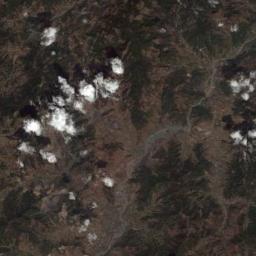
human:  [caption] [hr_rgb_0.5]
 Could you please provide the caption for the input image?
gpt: A thin cloud floated over the neat farmland .

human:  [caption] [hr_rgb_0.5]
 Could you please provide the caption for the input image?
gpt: The cumulus clouds are located above the land covered by some vegetation while some ups and downs are on the land .

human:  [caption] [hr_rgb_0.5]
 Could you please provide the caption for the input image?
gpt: The white cloud is above the mountain .

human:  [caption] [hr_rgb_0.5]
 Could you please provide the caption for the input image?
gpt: Sparse white clouds on the ground where green and yellowish brown intersect .

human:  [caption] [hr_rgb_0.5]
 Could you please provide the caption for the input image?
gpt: There are some pieces of white clouds over a mountain .